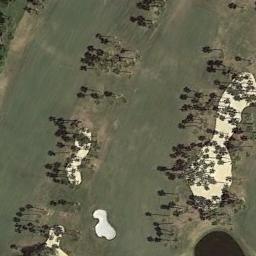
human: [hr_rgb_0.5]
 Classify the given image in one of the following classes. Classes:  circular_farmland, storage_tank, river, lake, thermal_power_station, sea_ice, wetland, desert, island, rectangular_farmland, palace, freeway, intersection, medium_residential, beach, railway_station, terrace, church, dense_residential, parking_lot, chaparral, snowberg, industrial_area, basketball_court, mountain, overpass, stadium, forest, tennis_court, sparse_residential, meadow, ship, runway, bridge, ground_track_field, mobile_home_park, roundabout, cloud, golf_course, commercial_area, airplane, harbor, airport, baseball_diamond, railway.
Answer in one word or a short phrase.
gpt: golf_course